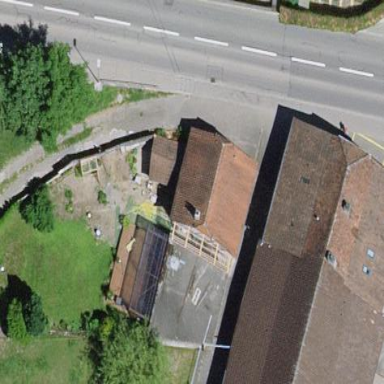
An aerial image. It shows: Garage building.